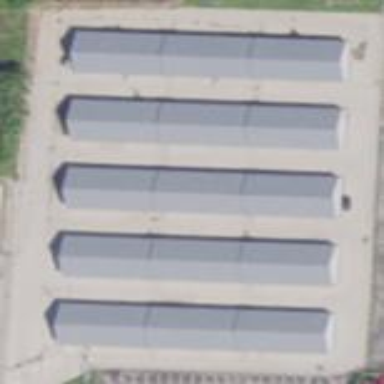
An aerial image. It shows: Storage rental shop.